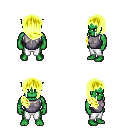
a pixel art fantasy rpg character, male body template, orc, green skin, steel chest armor, white pants, gold right-swept hairstyle, four views (front, back, left, right), 2x2 character sprite sheet, small pixel art, hard edges, no anti-aliasing